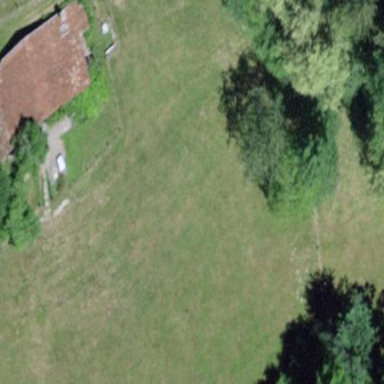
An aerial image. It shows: Beautiful meadow.